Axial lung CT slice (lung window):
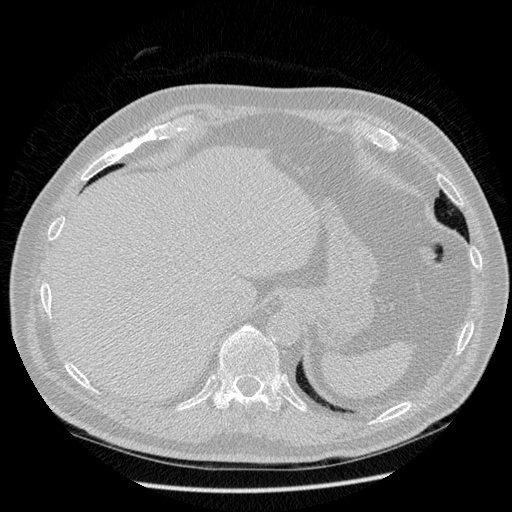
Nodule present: no